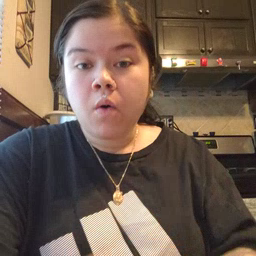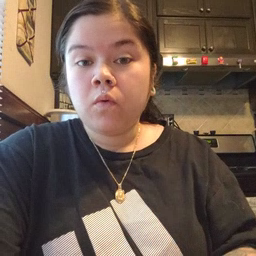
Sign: clown